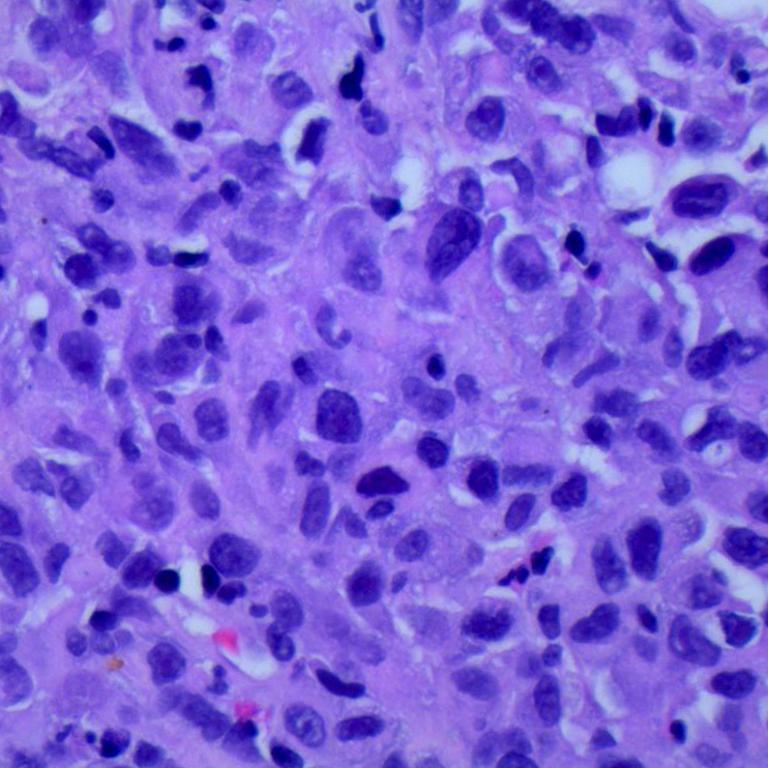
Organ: lung
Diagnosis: adenocarcinomas